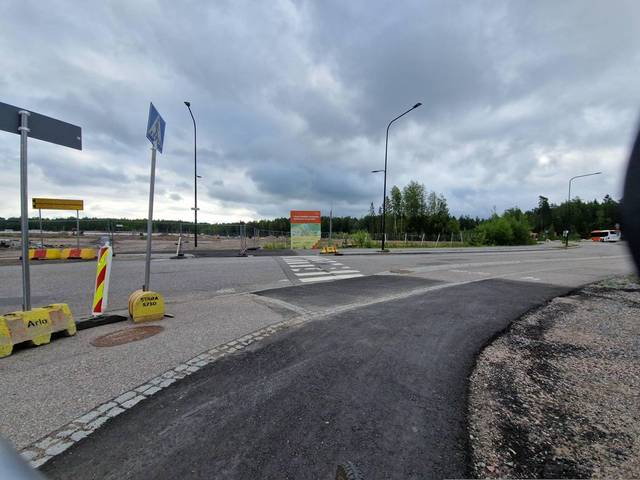
Region: Finland
Coordinates: 60.26, 24.896